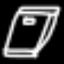
Label: bed